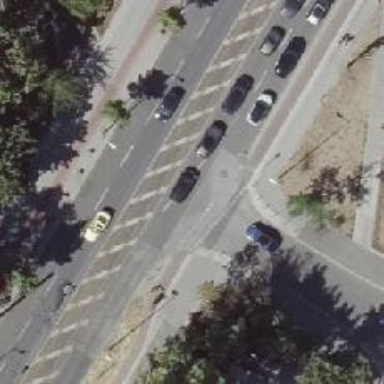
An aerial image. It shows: Secondary road with dual carriageway. There is cycle track on the right side and asphalt sidewalk.